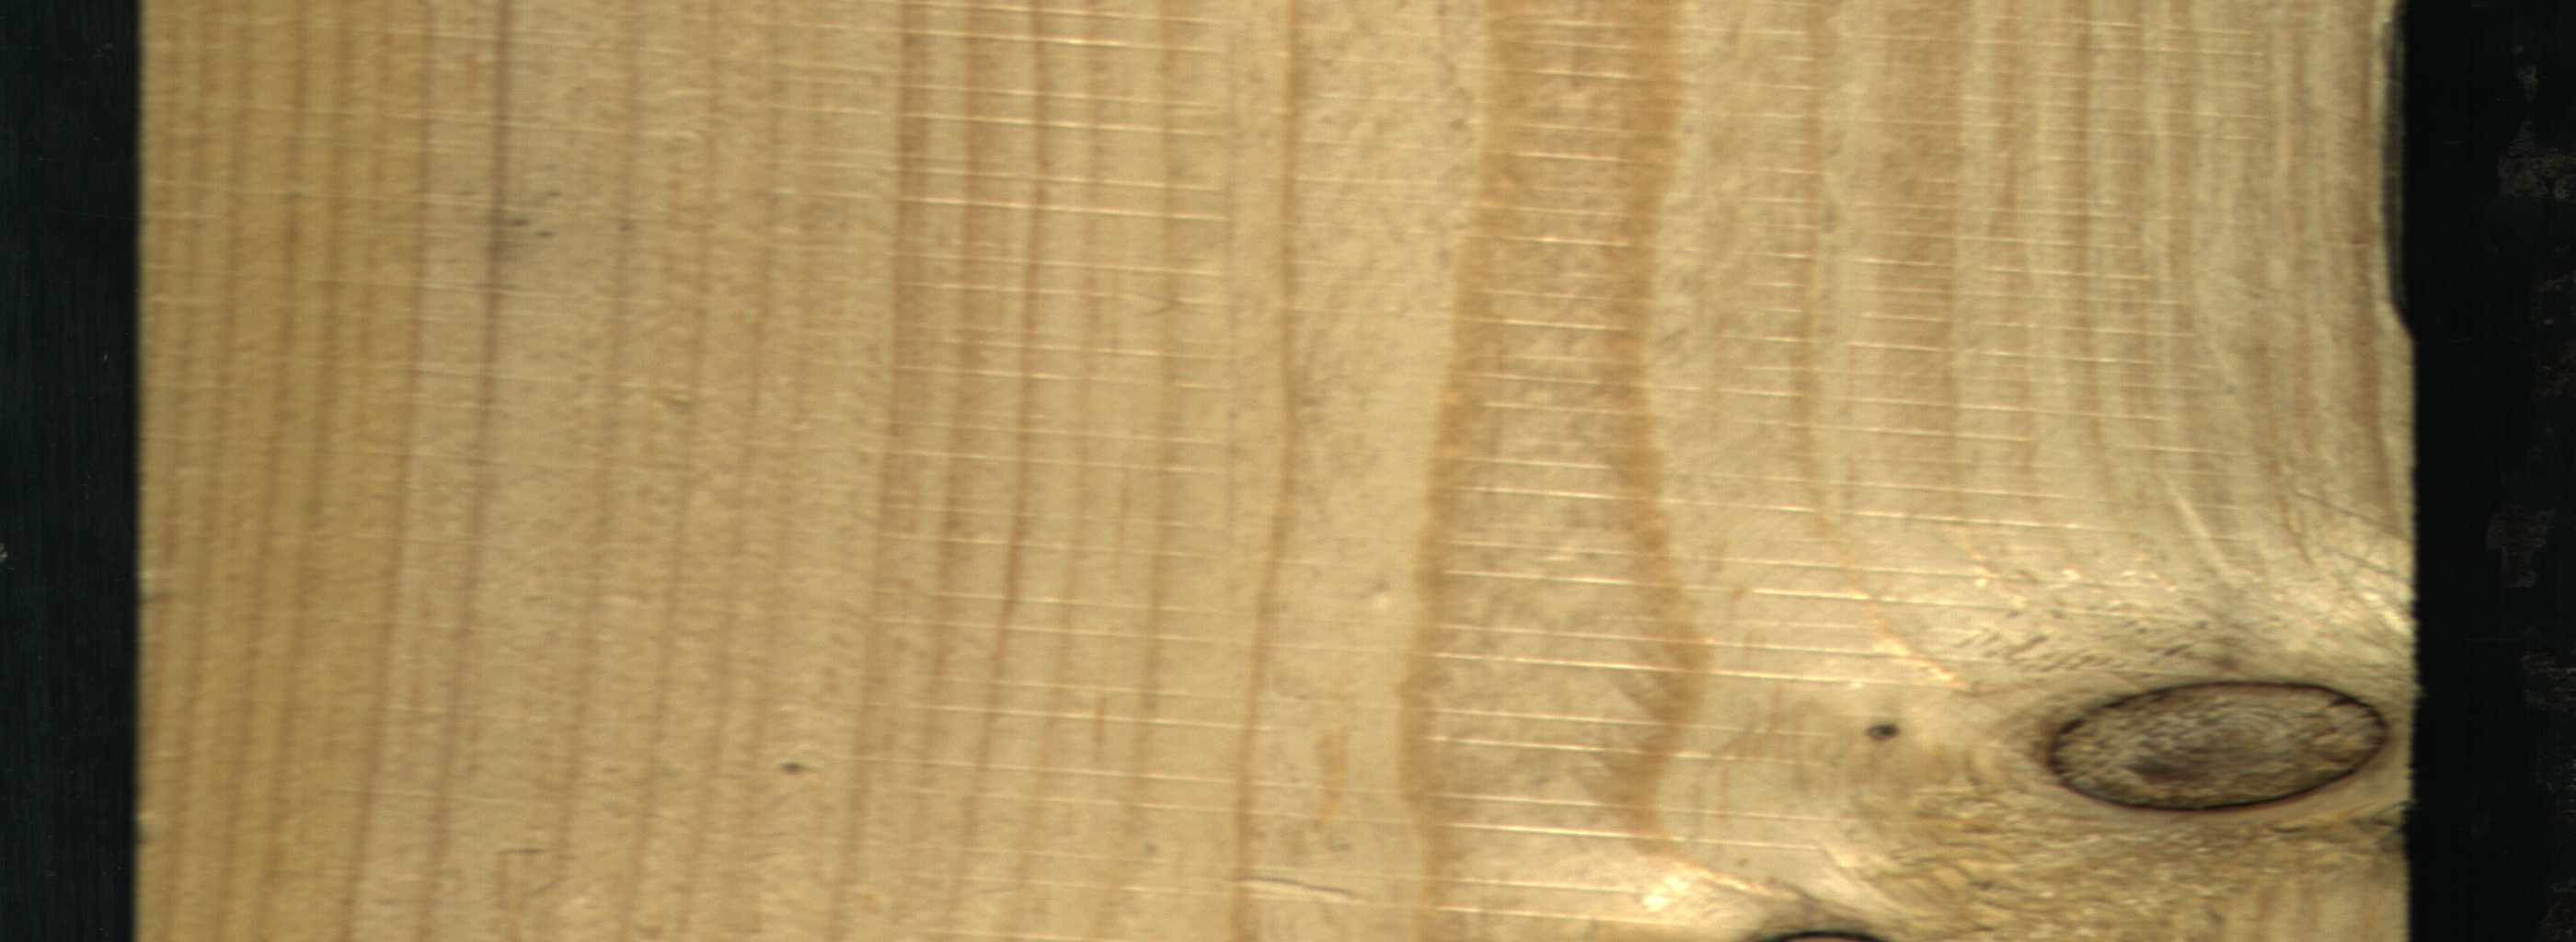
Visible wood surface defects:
resin
resin
Dead_Knot
Dead_Knot
Live_Knot